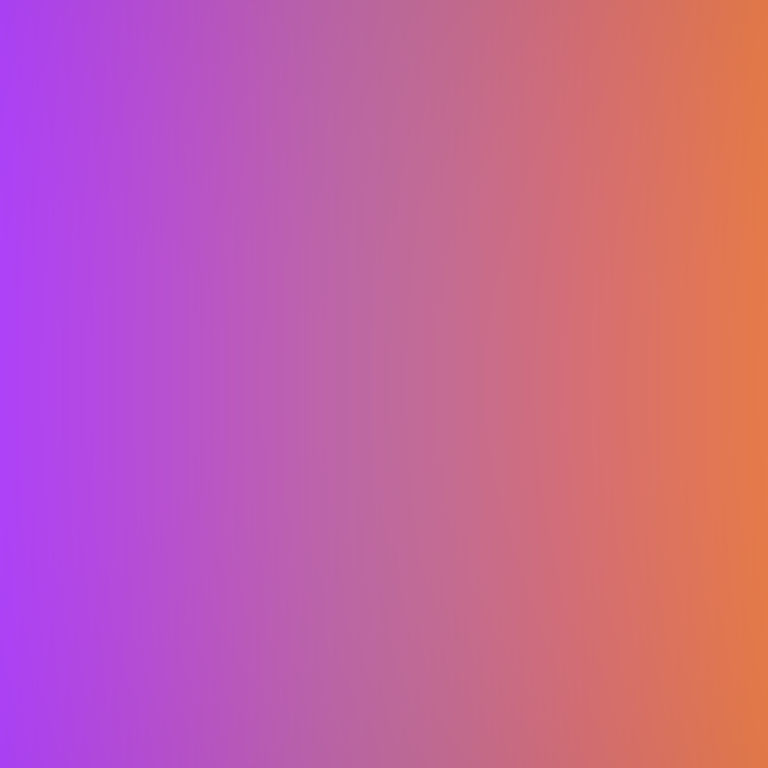
Abstract light effect, smooth gradient from violet to orange, serene atmosphere, soft blend, no room, no furniture, no objects.